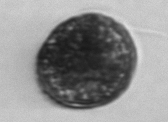
Label: Alexandrium_catenella